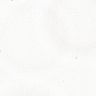
Metastatic tissue present: no